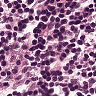
Metastatic tissue present: no